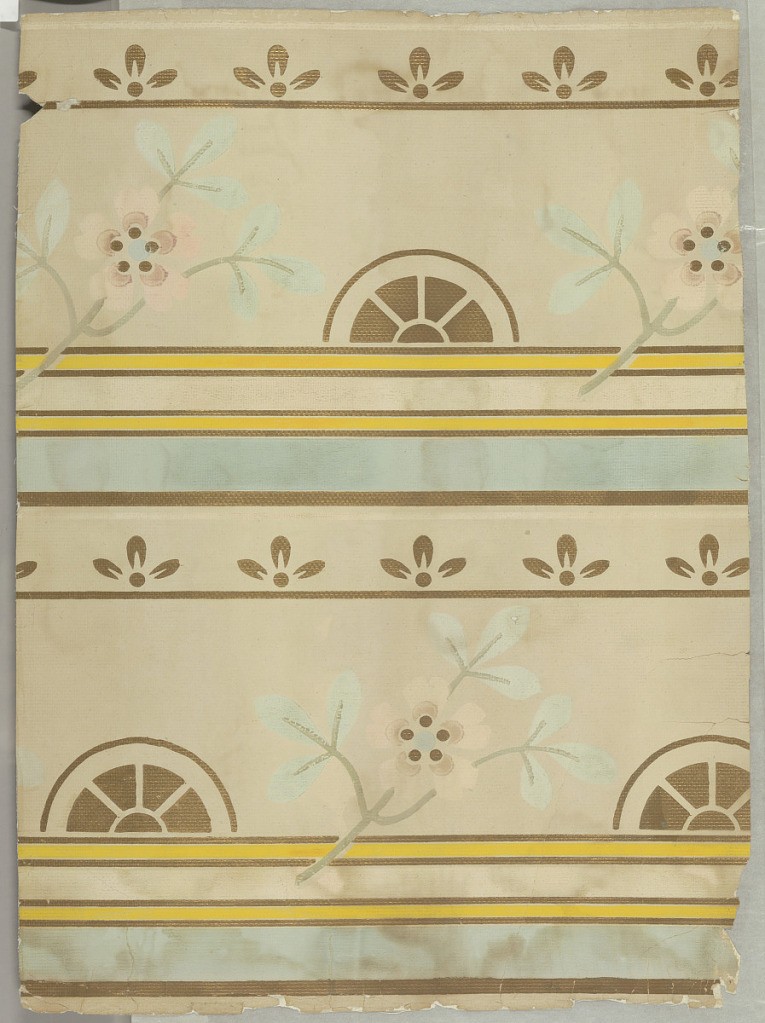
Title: Ceiling border
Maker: Robert Graves Co., New York, New York
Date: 1889–1890
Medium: Machine-printed paper, embossed
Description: Width of paper consists of two borders which are to be cut apart. Printed on ivory field. Upper part of border consists of a band of stylized three petaled flowers and coin for center in gilt with gilt lines on either side. Central band a stiff stylized spray of one five petaled shaded shell-pink flower with three sprays of three leaves each in sky blue. There is a lunette in gilt between each spray; four bands at bottom, two of yellow, one of ivory and one of sky blue with gold lines between. Printed on embossed paper.